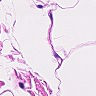
Metastatic tissue present: no